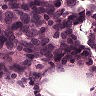
Metastatic tissue present: yes